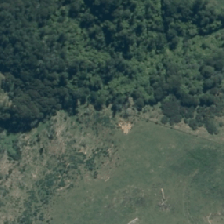
Land cover: manuka_kanuka